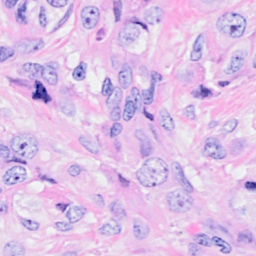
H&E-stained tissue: Breast